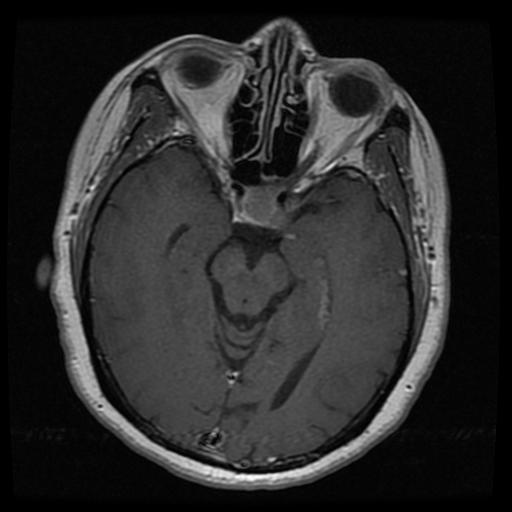
Label: pituitary